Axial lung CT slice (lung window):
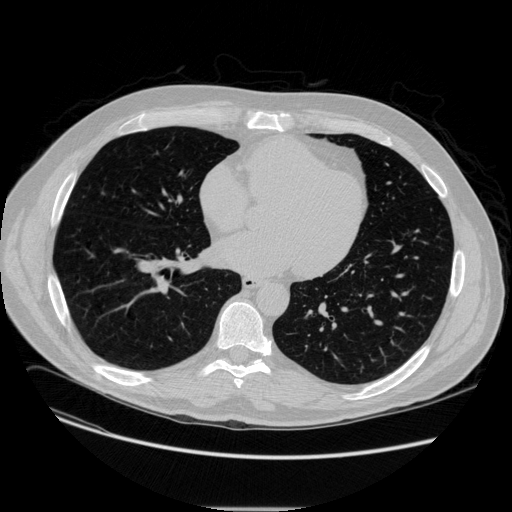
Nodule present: no